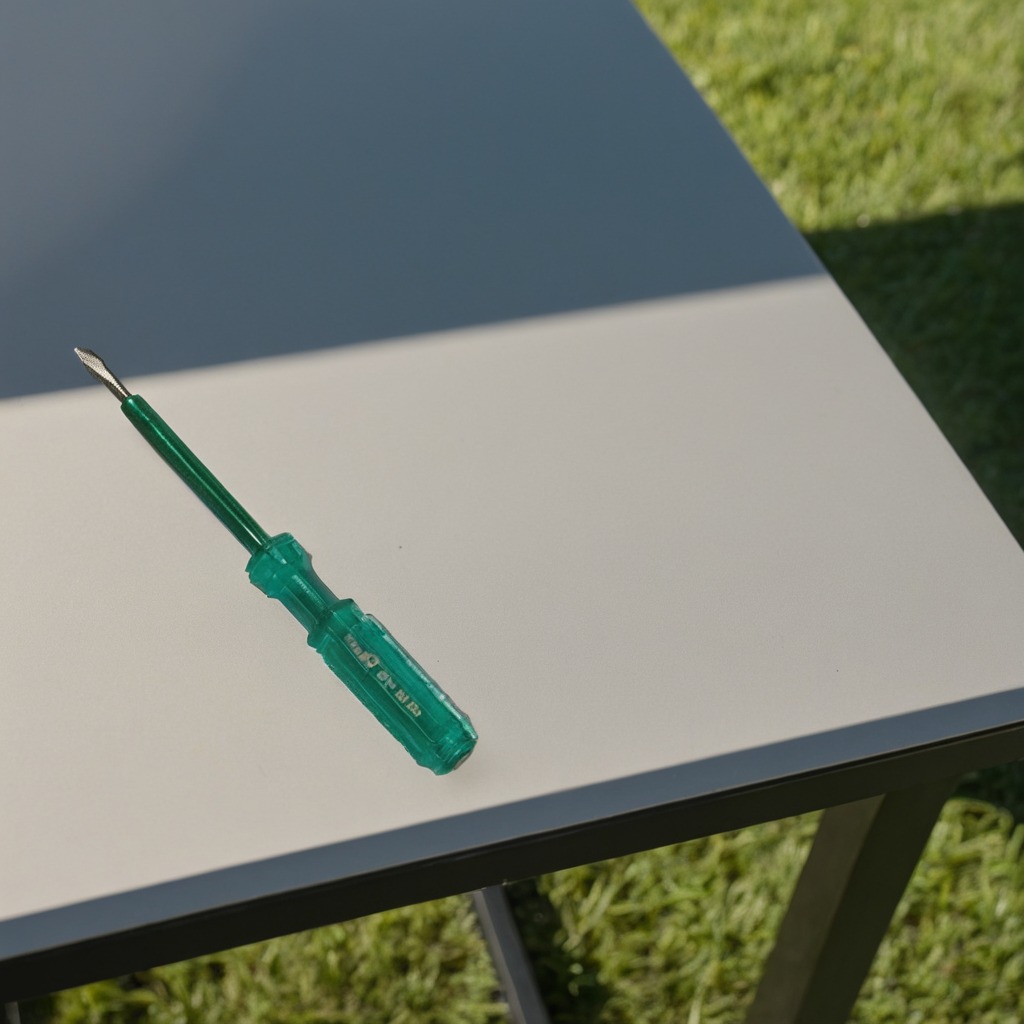
A screwdriver lies on the table in a temporary outdoor tool station.